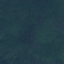
Land use / land cover class: Forest